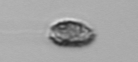
Label: Pseudochattonella_farcimen